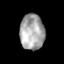
Tissue: prostate
Cell type: T cells
Senescence score: 0.3554
Nuclear area (px): 855
Mean DAPI intensity: 166.932